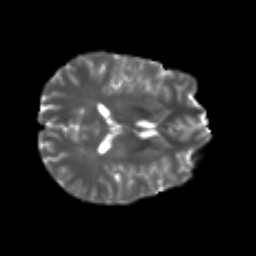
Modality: T2w
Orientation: axial
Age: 22
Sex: male
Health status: healthy
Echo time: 0.074 s